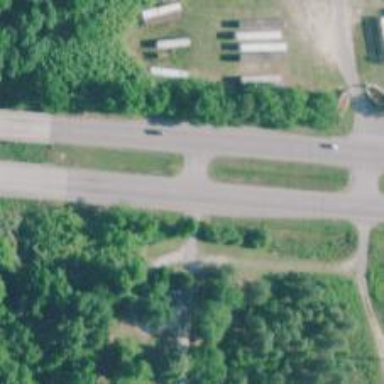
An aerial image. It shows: Primary link highway.